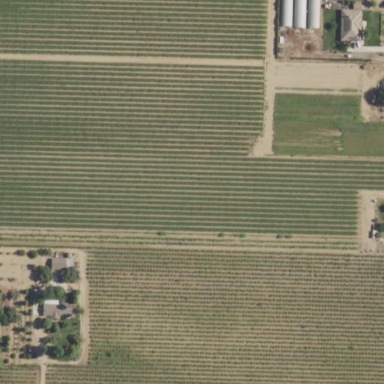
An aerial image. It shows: Vineyard.